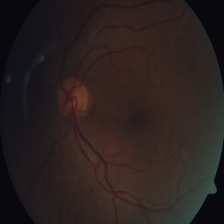
Diabetic retinopathy grade: Severe